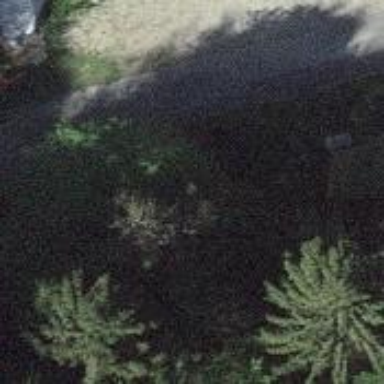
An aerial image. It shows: Culvert tunnel underneath ditch.